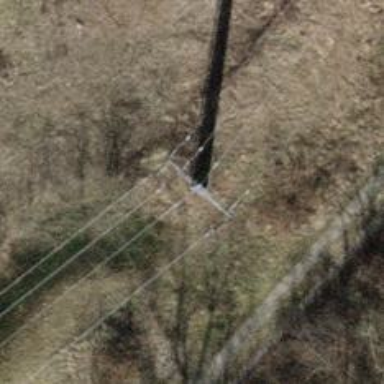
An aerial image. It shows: Concrete power tower with straight-line management system.